Question: I have this pivot query which is not working.
'''
select * from mytable
pivot (
count(batch_code) as Count
for batch_code
in ( (1,17,62) as grp1, (2,5,52) as grp2 )
)
'''
It throws an ORA-00907:missing right parenthesis.
The syntax diagram for the pivot-in clause is here.

As per it, I should be able to do (expr,expr) as alias.
Where am I going wrong? I am trying to map multiple values to a single column.
Thanks for your help.
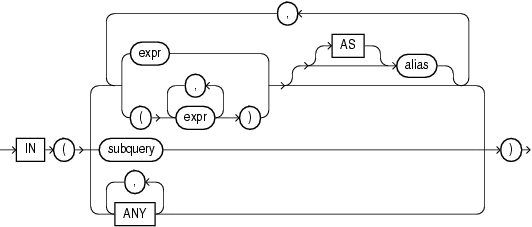
Answer: It's unclear what are you trying to do with this (wrong) query.
The syntax using lists of values in brackets is used to pivot on more than one column.
The following query is an example how to use this syntax:
'''
SELECT *
FROM x
PIVOT (
SUM( value )
FOR ( month, year ) IN (
(1,2014) As a2014_1,
(2,2014) As a2014_2,
(3,2014) As a2014_3
)
);
'''
Demo: <URL>
'''
| PRODUCT | A2014_1 | A2014_2 | A2014_3 |
|---------|---------|---------|---------|
| 1 | 5 | 7 | 2 |
| 0 | 3 | 7 | 5 |
'''
===== EDIT =====
Unfortunately PIVOT clause cannot be used to do this task.
But You can use a basic pivot query like this:
'''
SELECT column1,
column2,
column3,
SUM( case when batch_code in (1,17,62)
then 1 else 0 end )
As grp1,
SUM( case when batch_code in (2,5,52)
then 1 else 0 end )
As grp2
FROM mytable
GROUP BY column1,
column2,
column3
'''
demo: <URL>